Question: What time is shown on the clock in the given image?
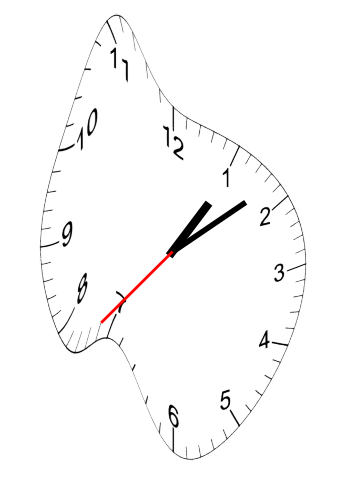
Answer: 01:08:37